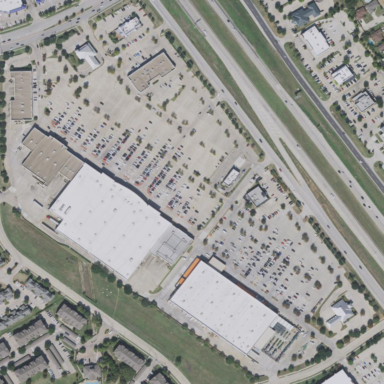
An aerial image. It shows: Retail area.